Question: I am supposed to write a simple program that strips the lines of their trailing spaces and tabs. It should be written with the most basic tools in C (No pointers and libraries).
'''
/* Write a program to remove trailing blanks and tabs from each
line of input, and to delete entirely blank lines. */
#include <stdio.h>
#define MAXLINE 1000
int gettline(char s[], int lim);
void inspect_line(char s[], int limit, int start, int end);
main()
{
int len, i, start, end;
start = 0;
end = MAXLINE;
char line[MAXLINE];
while ((len = gettline(line, MAXLINE)) > 0){
inspect_line(line, MAXLINE, start, end);
for(i=start; i<end-1;++i)
printf("%c",line[i]);
}
printf("
");
return 0;
}
/* gettline: read a line into s, return length */
int gettline(char s[], int lim)
{
int c, i;
for (i=0; i<lim-1 && (c=getchar())!=EOF && c!='
'; ++i)
s[i] = c;
if (c == '
'){
s[i] = c;
++i;
}
s[i] = '';
return i;
}
/* inspect_line: determines the indices to the start and the end of the sentence */
void inspect_line(char s[], int limit, int start, int end)
{
while((s[start]!=' ') && (start<limit-1))
++start;
while(!(s[end]>=33 && s[end]<=126))
--end;
}
'''
when I run it, I get a strange result:

I am not sure what the problem is and I have been trying to debug it for hours with no result.
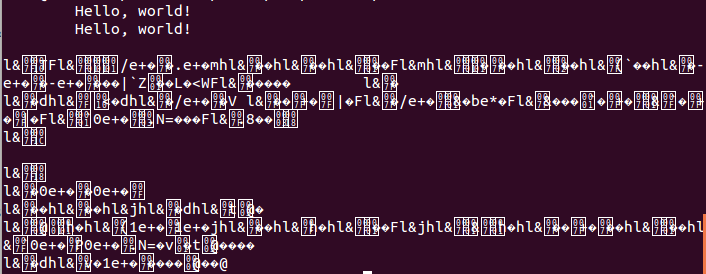
Answer: Here is what is going on: when you write
'''
inspect_line(line, MAXLINE, start, end);
for(i=start; i<end-1;++i)
printf("%c",line[i]);
'''
you assume that the values set to 'start' and 'end' inside 'inspect_line' function would be transferred to 'main'; that assumption is incorrect. In C parameters are passed by value. That is why 'start' and 'end' remain what they were before the call.
You can fix this by passing pointers to 'start' and 'end' into the 'inspect_line' function. Of course you would need to change the function to accept and use pointers, too:
'''
void inspect_line(char s[], int *start, int *end)
{
while(isspace(s[*start]) && (*start < *end))
++(*start);
while(isspace(s[*end]) && (*start < *end))
--(*end);
}
'''
the call would look like this:
'''
// Note that passing MAXLINE is no longer necessary
inspect_line(line, &start, &end);
for(i=start ; i <= end-1 ; ++i) // both start and end are inclusive
printf("%c",line[i]);
'''
You would also need to re-initialize 'start' and 'end' between each iteration of the loop, setting 'start' to zero and 'end' to the current value of 'len'.